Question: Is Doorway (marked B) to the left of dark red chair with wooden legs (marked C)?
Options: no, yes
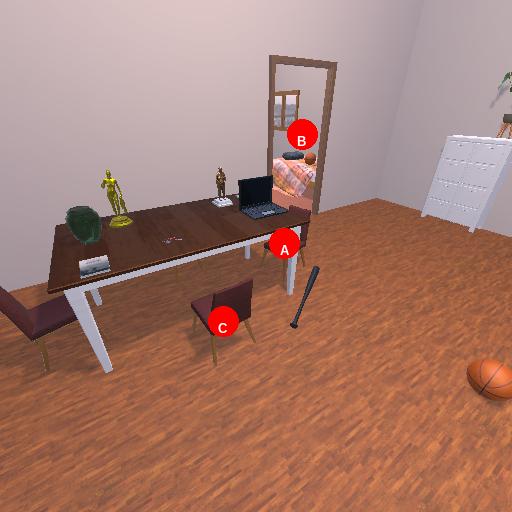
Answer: no